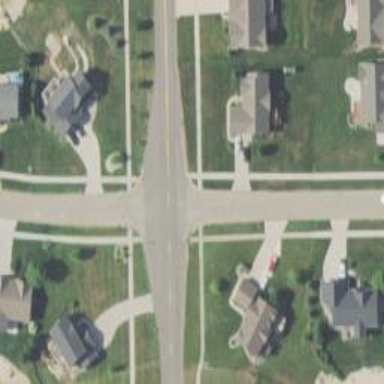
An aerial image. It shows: Unmarked crossing on footway.